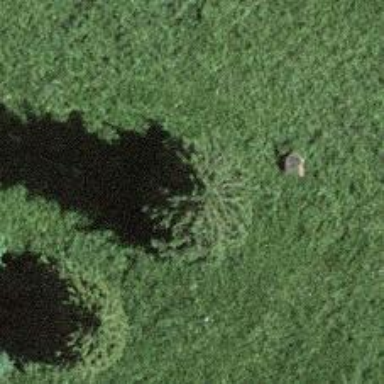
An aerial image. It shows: Single tag "natural: tree."